Question: I have a floor plan which is centred in an ImageView. The aspect ratio of the image is preserved so there is some space on either side of the image (indicated in red colour).
How can I determine the width of this red space in pixels or dp?

'''
<RelativeLayout xmlns:android="http://schemas.android.com/apk/res/android"
xmlns:tools="http://schemas.android.com/tools"
android:layout_width="match_parent"
android:layout_height="match_parent"
android:paddingLeft="@dimen/activity_horizontal_margin"
android:paddingRight="@dimen/activity_horizontal_margin"
android:paddingTop="@dimen/activity_vertical_margin"
android:paddingBottom="@dimen/activity_vertical_margin"
tools:context=".MyActivity"
android:background="@color/red"
android:orientation="vertical">
<ImageView
android:id="@+id/floor_plan"
android:layout_width="wrap_content"
android:layout_height="wrap_content"
android:src="@drawable/floor_plan2"
android:adjustViewBounds="true"
android:layout_toStartOf="@+id/locateMe"
android:layout_alignParentTop="true"
android:layout_alignParentStart="true"
android:layout_alignParentEnd="true"
/>
'''
I note that the margins have been set to 0dp in the dimens.xml file.
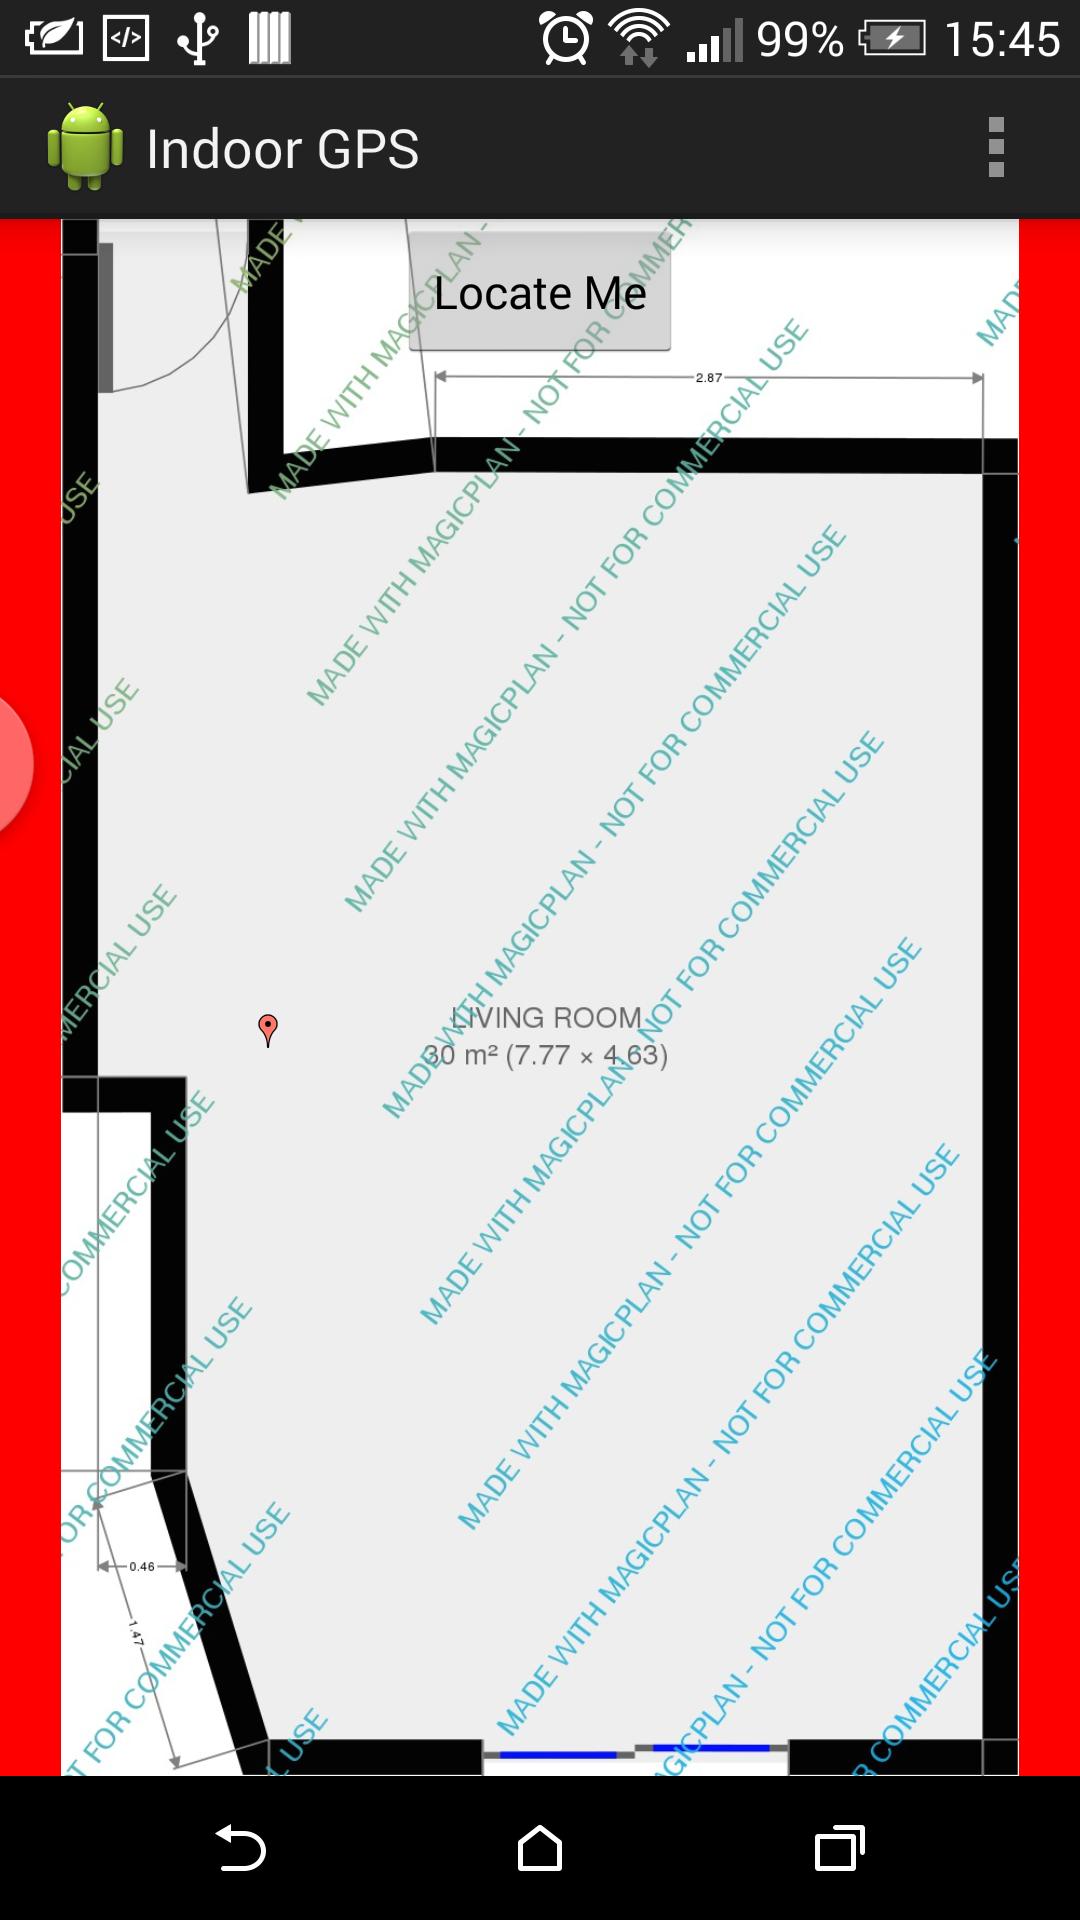
Answer: That's only math :
'''
int originalImgWidth = bitmap.getWidth();
int originalImgHeight = bitmap.getHeight();
float scale = screenHeight * 1f / originalImgHeight;
// since your img will fill the screen vertically
float marginSize = (screenWidth - (originalImgWidth * scale)) /2;
'''
Note that the size might be negative if the image is bigger than the screen horizontally ^^
see how to get the bitmap <URL>
see how to get screen size <URL>